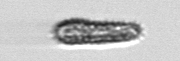
Label: Pseudochattonella_farcimen